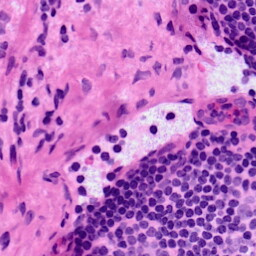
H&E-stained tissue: LymphNode